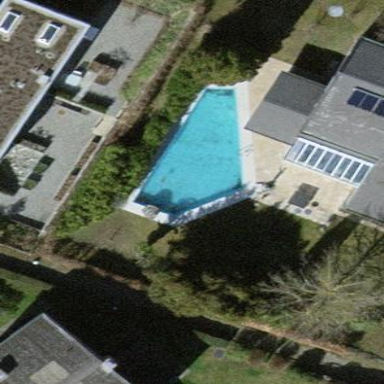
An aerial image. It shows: Outdoor swimming pool in leisure land.